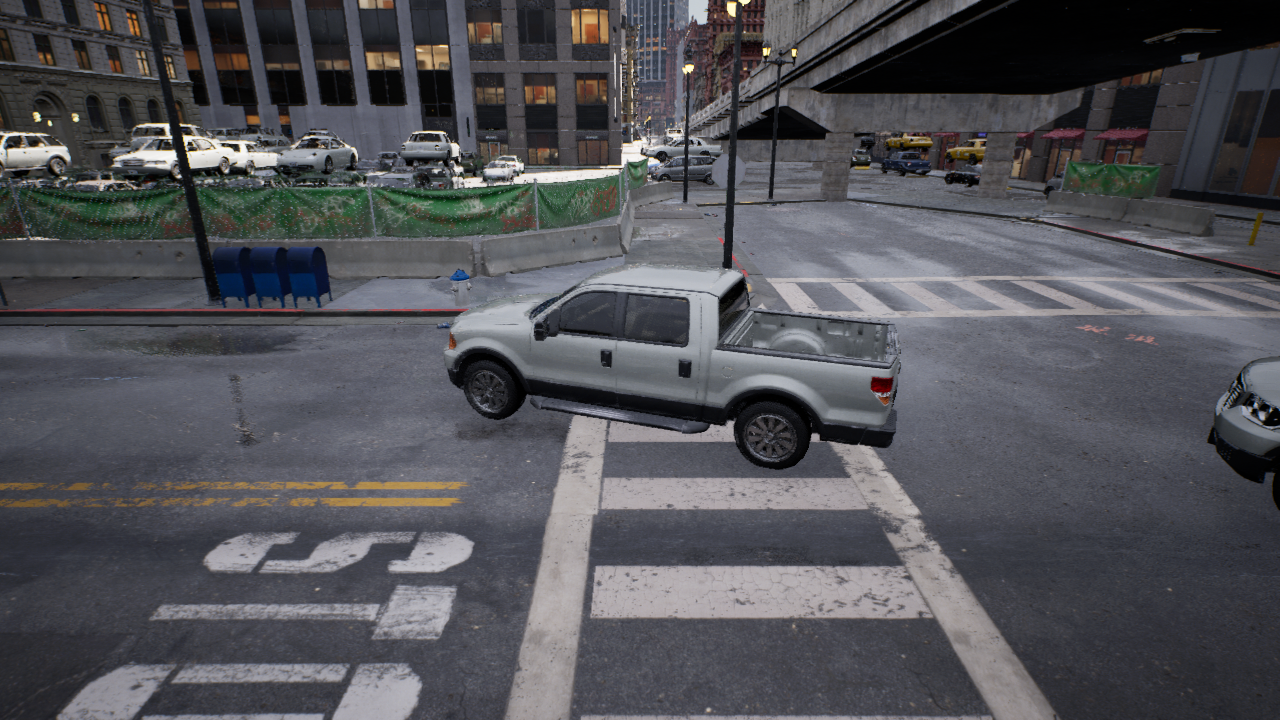
Venue: intersection
Lighting: clear day
Vehicle rig: pickup